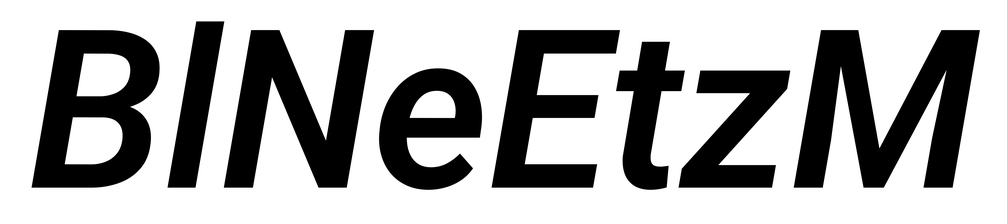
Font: Roboto-Italic_SemiBold_Italic